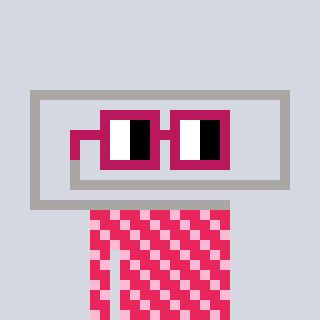
a pixel art character with square dark red glasses, a paperclip-shaped head and a redpinkish-colored body on a cool background